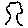
Label: tree